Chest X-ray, PA view. Patient: 65 years old, sex M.
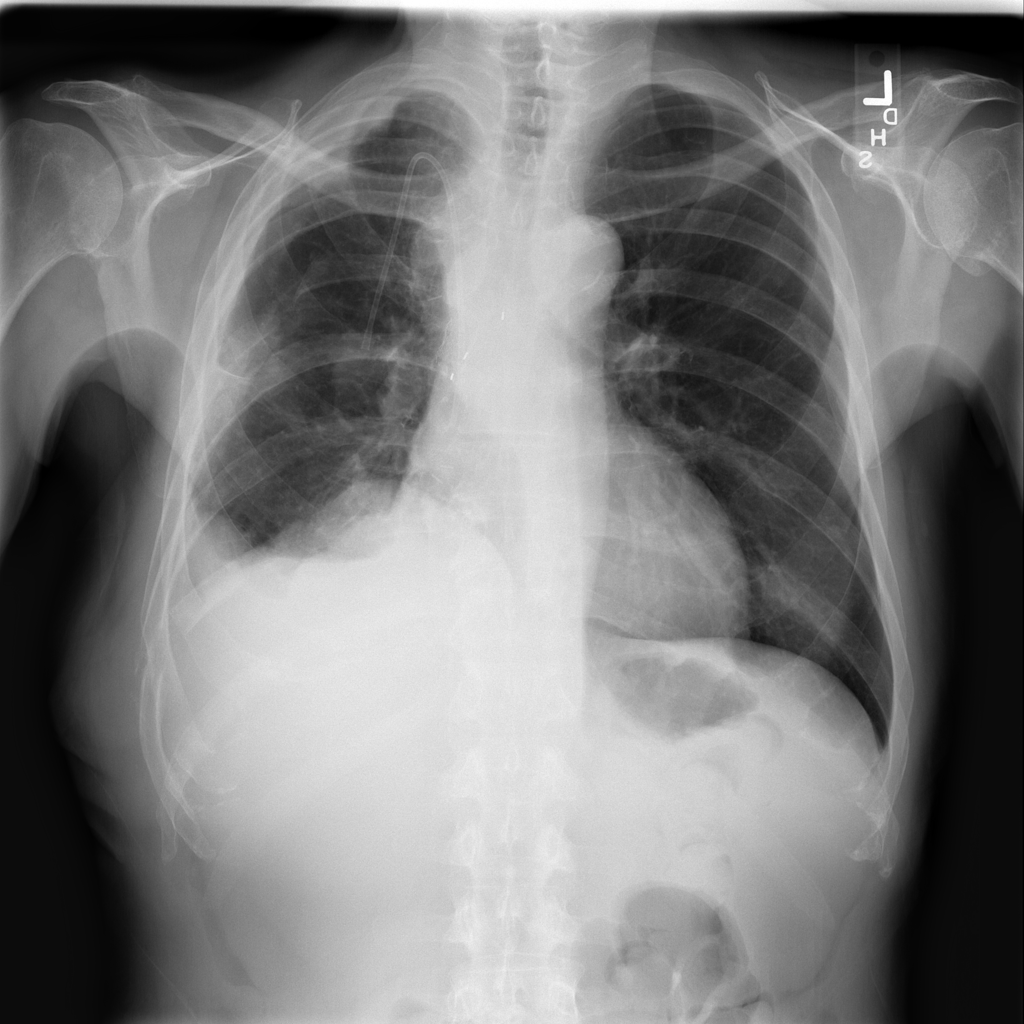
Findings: Effusion, Mass, Pleural_Thickening